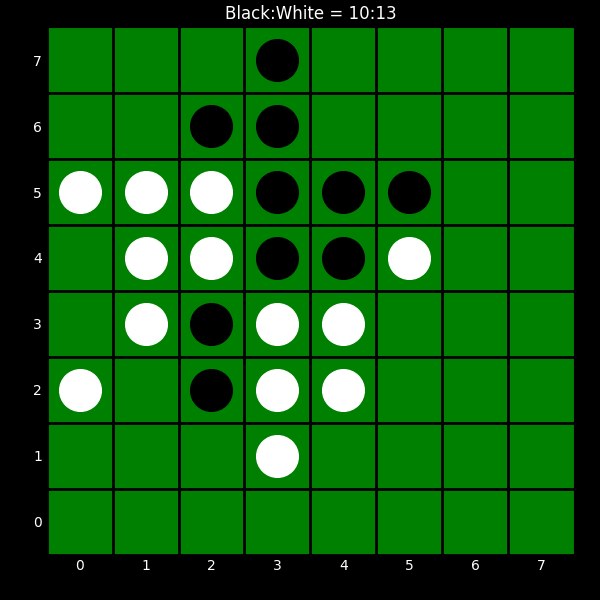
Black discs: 10
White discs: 13